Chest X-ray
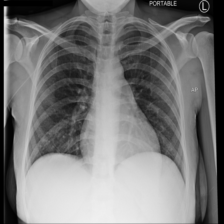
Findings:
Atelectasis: negative
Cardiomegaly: negative
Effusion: negative
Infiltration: negative
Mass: negative
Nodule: negative
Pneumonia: negative
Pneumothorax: negative
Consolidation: negative
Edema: negative
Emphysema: negative
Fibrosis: negative
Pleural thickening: negative
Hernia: negative